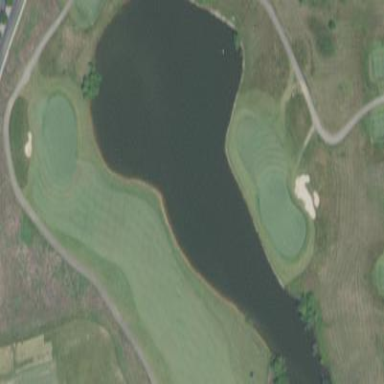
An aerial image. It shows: Water hazard in golf course. The hazard is natural water feature.